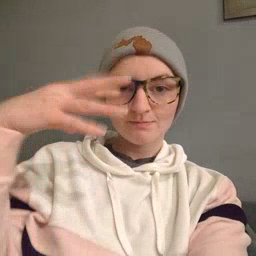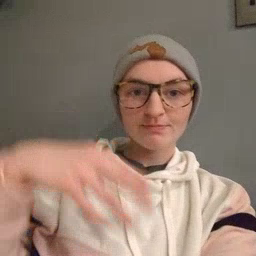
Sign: lamp